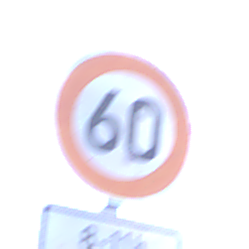
Verkehrszeichen: Geschwindigkeit60
Zusatzzeichen unten: ZeitangabenOhneBeschraenkungAufWochentage2
Umgebung: Roofed, Underpass
Tageszeit: Midday
Wetter: Clear
Licht: Natural
Jahreszeit: NotSpecified
Kontrast: LowContrast